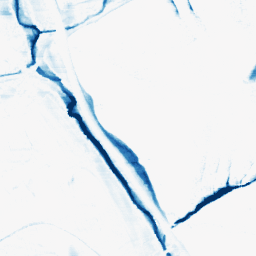
Category: morphological
Decomposition family: morphological_rect
Decomposition parameters: operation: closing
width: 20
height: 5
Upsampling method: edge_directed
Upsampling parameters: scale: 4
Upsampling scale: 4